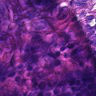
Metastatic tissue present: yes